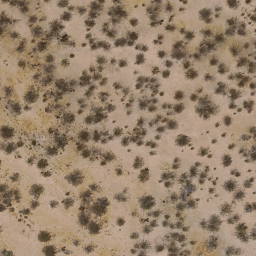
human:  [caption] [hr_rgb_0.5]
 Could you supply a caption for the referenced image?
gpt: Lots of plants scattered in the loess ground. .

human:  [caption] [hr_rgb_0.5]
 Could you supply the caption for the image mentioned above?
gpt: Lots of plants scattered on the ground. .

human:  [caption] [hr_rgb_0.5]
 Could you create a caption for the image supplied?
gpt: This is a chaparral .

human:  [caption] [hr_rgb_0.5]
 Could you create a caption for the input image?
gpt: There are some grey plants scattered on the ground .

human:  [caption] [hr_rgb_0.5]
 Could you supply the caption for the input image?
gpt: Some grey plants are scattered in the loess ground .